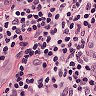
Metastatic tissue present: no